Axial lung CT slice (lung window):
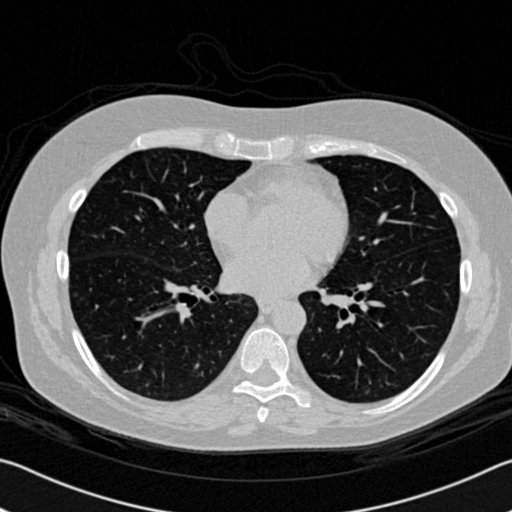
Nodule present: no